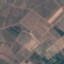
Land use / land cover class: PermanentCrop